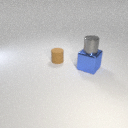
small gray metal cylinder above large blue metal cube